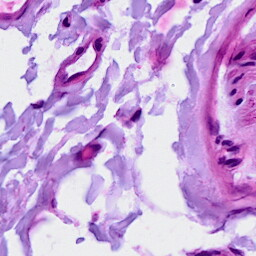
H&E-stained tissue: Breast